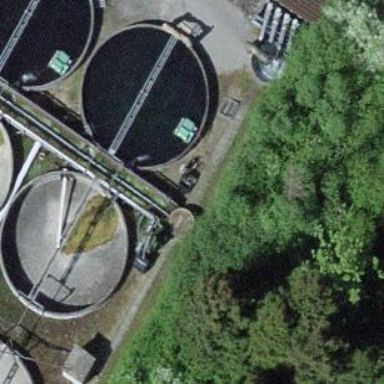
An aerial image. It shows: Body of wastewater.